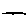
Label: line